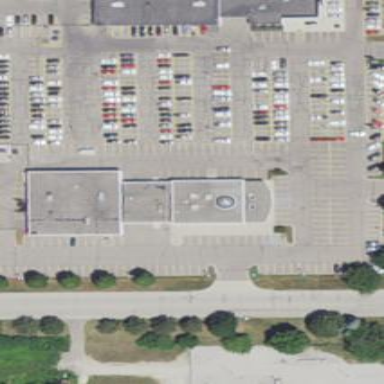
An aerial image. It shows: Shop that sells cars.